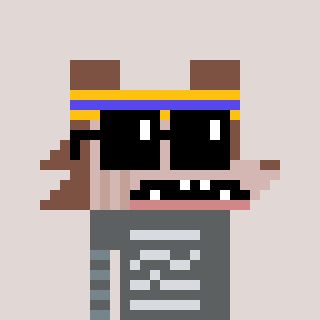
a pixel art character with square black sunglasses, a werewolf-shaped head and a rust-colored body on a warm background